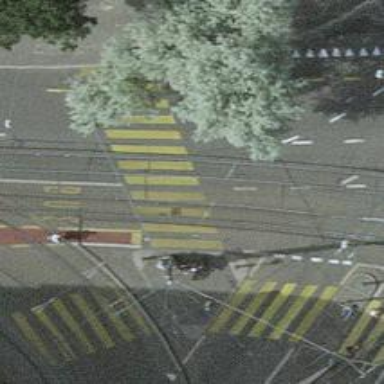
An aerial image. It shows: Tram crossing on the railway.